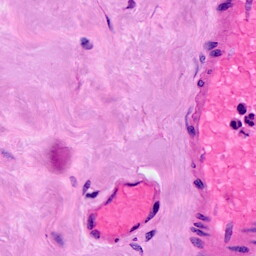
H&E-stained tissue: Breast